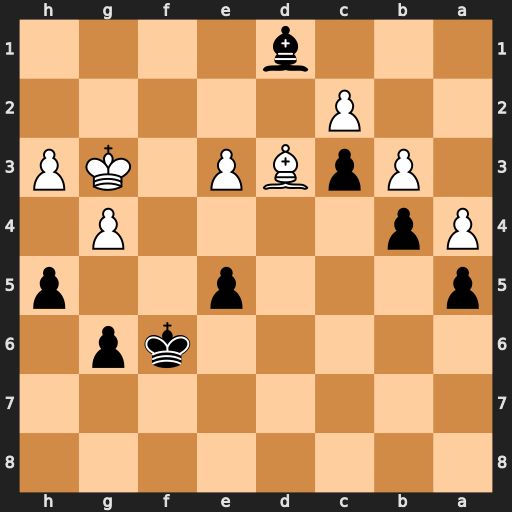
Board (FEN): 8/8/5kp1/p3p2p/Pp4P1/1PpBP1KP/2P5/3b4
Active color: b
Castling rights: -
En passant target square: -
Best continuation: hxg4 hxg4 Kg5 Be4 Be2 Bf3 Bxf3 Kxf3 Kh4